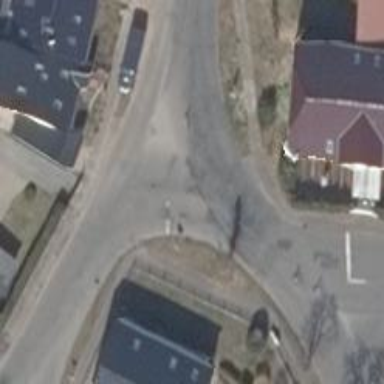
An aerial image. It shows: Tertiary road with asphalt surface and no sidewalks.